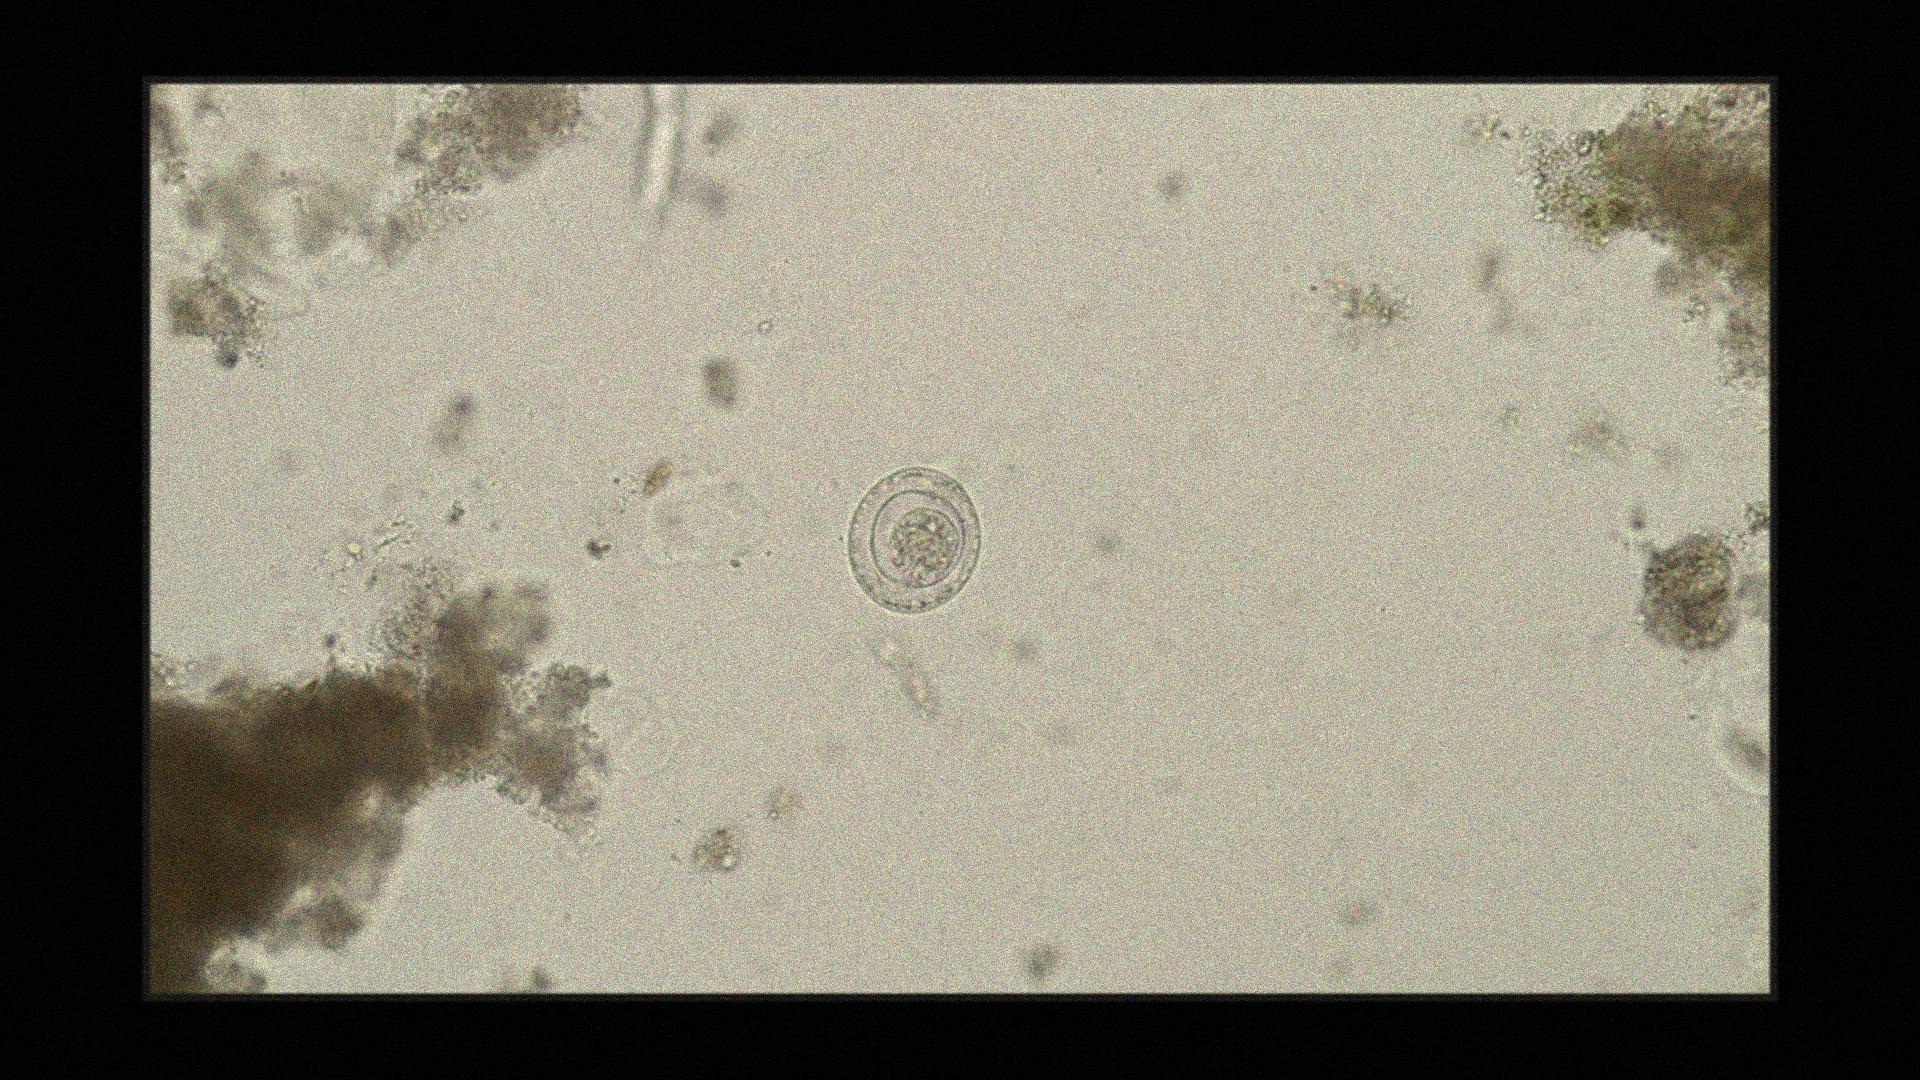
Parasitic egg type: Hymenolepis nana